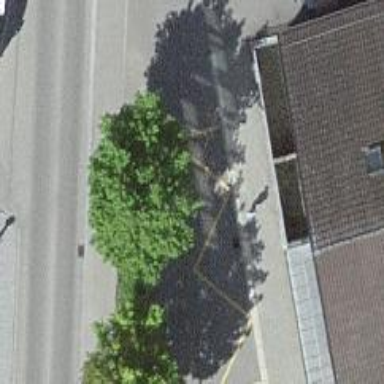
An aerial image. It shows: Bus stop with designated stop position for public transport.